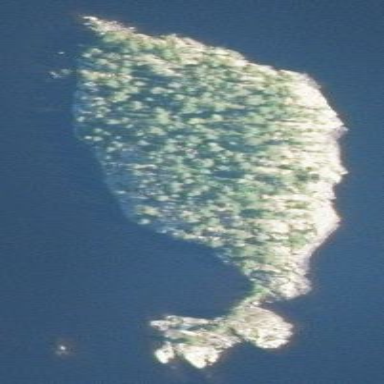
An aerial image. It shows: Islet.